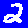
Digit: 2